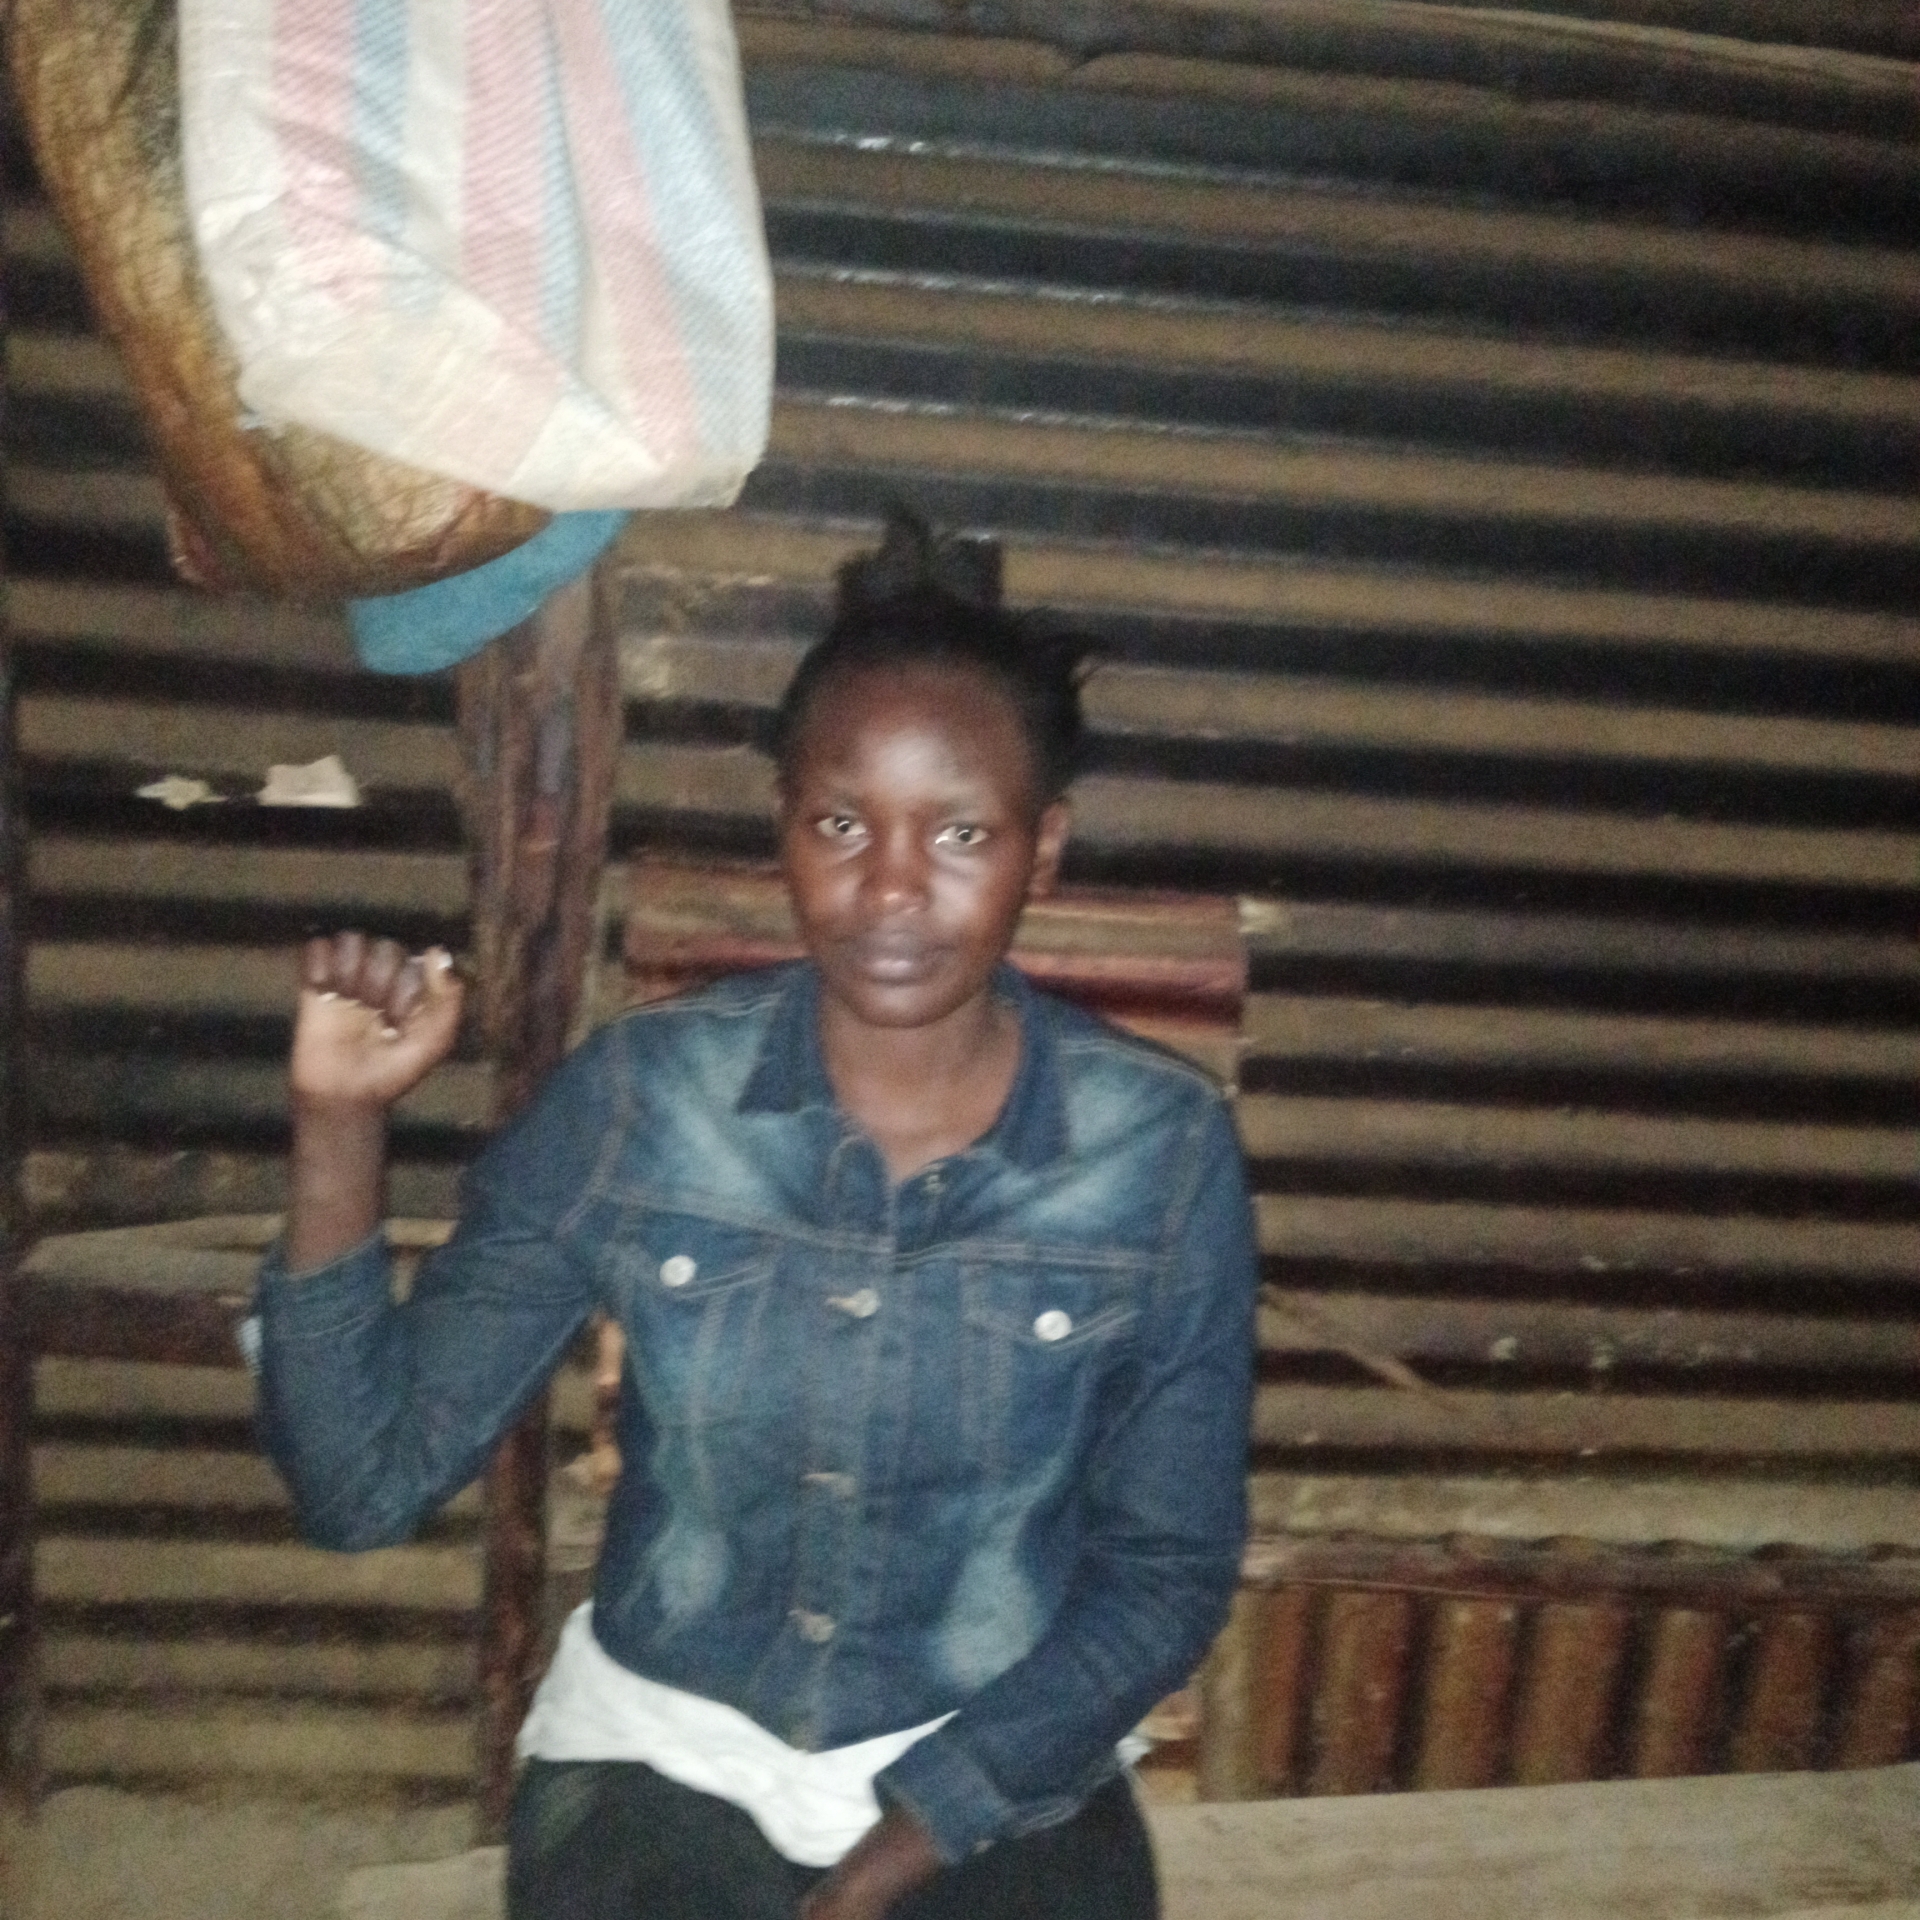
Label: noise